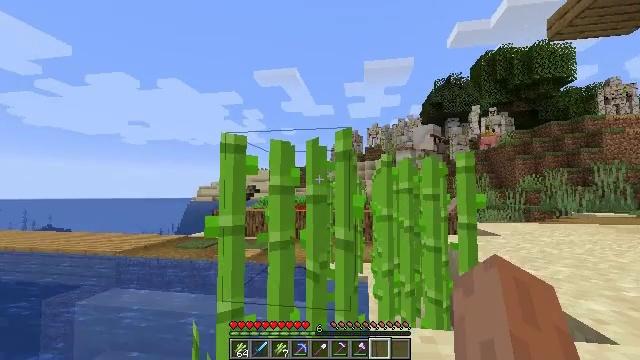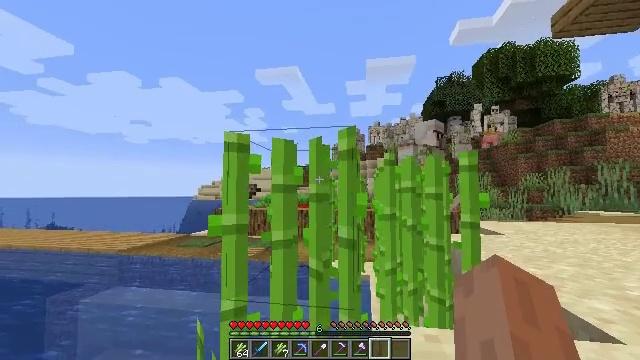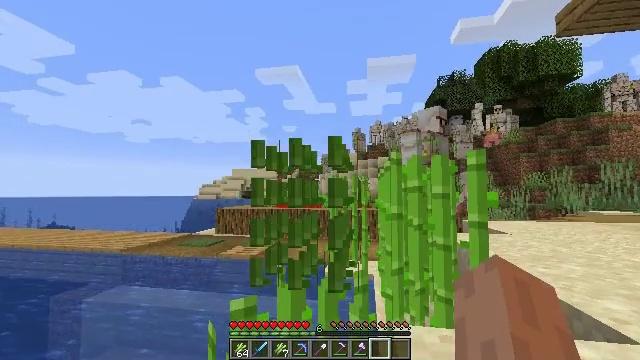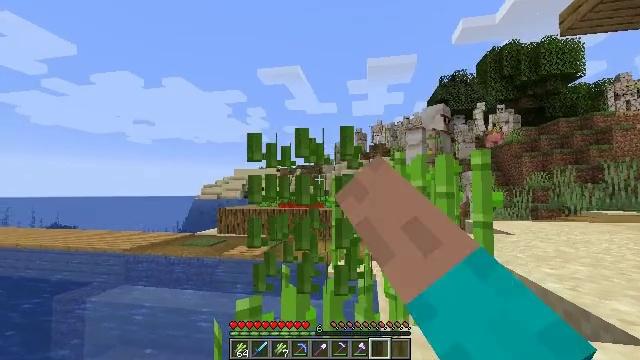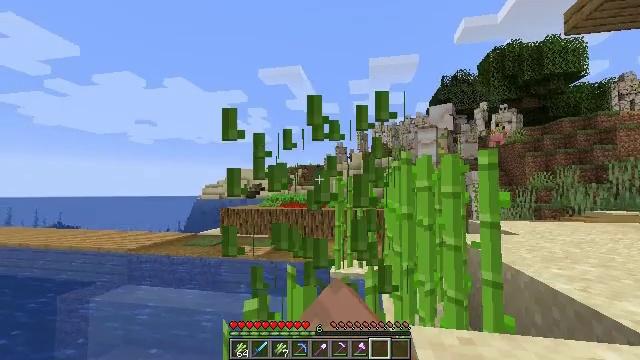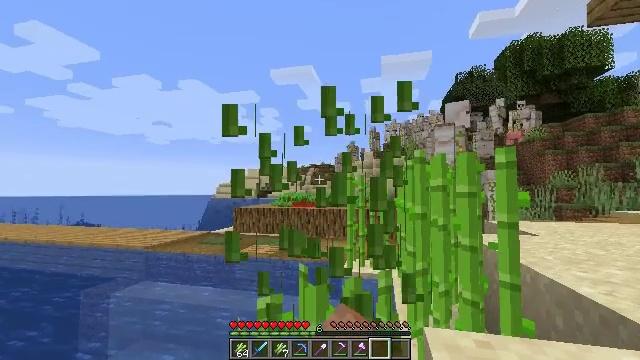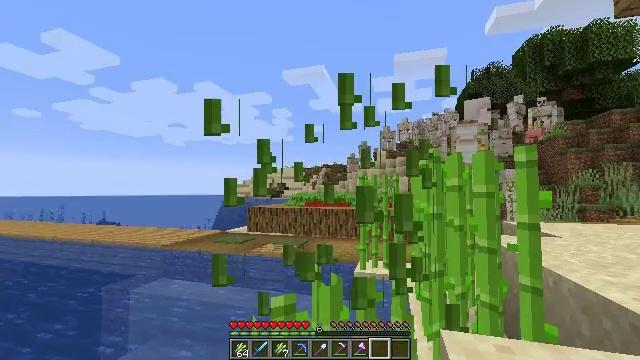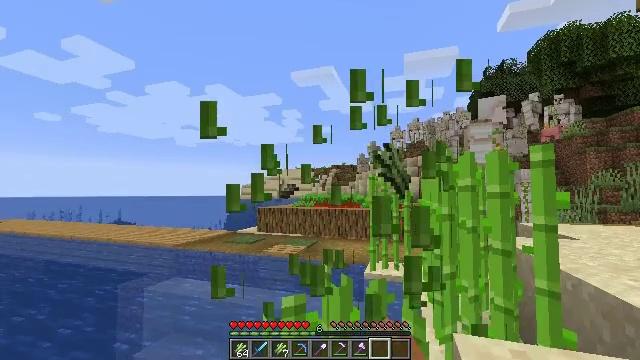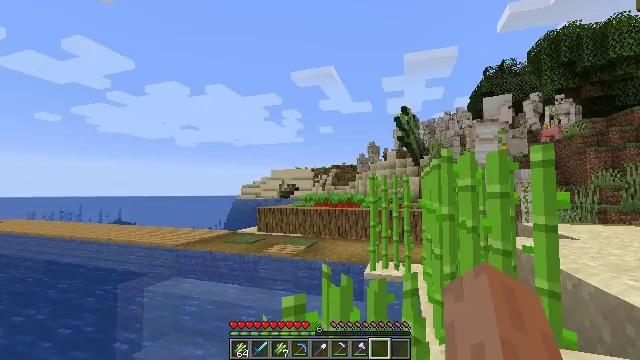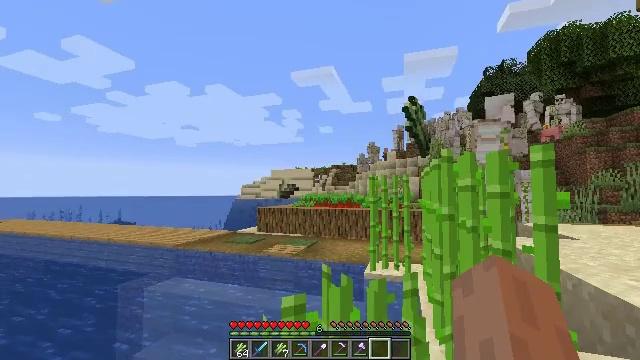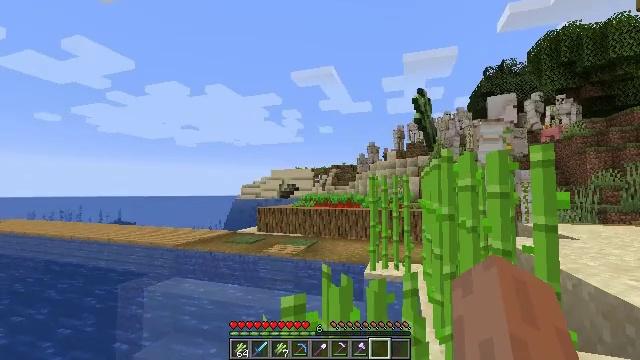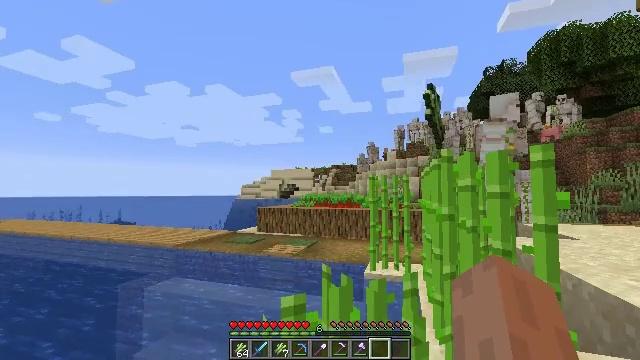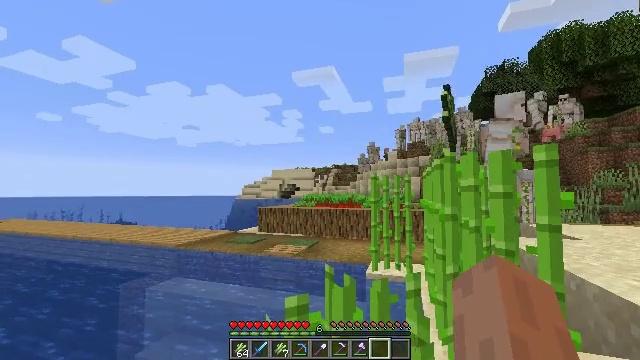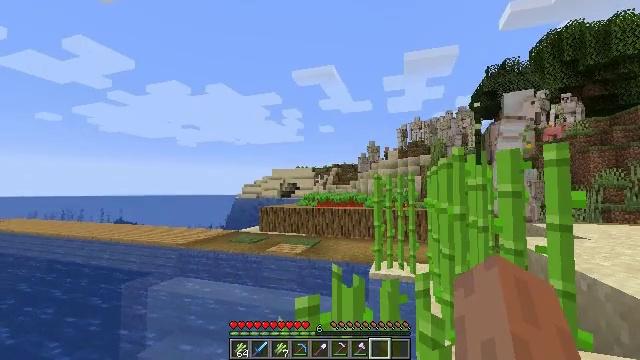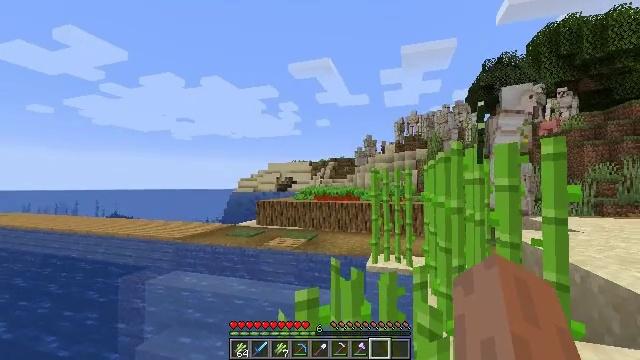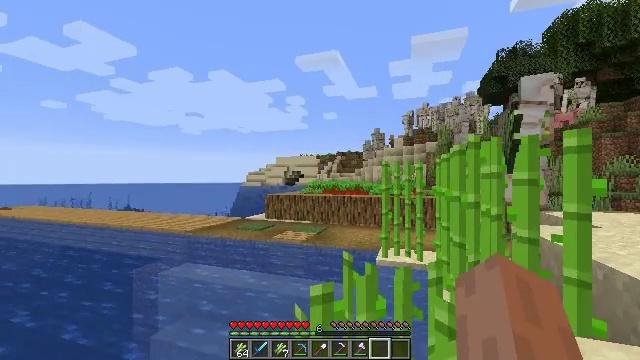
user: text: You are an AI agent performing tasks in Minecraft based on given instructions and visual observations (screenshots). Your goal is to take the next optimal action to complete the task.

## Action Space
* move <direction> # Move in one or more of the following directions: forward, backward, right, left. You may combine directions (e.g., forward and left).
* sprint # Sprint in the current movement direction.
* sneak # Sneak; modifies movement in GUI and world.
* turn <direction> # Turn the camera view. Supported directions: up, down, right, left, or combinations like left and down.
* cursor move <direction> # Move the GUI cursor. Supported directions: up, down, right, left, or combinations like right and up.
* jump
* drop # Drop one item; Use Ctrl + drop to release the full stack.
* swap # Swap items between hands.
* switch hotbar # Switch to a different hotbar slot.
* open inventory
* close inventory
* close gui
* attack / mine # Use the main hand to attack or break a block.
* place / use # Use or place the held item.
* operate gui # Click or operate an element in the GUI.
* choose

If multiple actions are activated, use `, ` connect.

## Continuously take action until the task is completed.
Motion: motion action
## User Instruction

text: Break the sugar cane.
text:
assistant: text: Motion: move forward
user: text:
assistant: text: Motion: move forward, attack / mine
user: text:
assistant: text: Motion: move forward
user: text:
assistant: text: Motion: no_op
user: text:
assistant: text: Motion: turn left
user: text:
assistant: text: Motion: turn left
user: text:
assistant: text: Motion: turn left
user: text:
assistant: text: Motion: no_op
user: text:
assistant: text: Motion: no_op
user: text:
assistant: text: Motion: no_op
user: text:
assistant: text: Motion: no_op
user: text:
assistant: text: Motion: move forward
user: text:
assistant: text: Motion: move forward
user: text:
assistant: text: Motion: move forward, turn down
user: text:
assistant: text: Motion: move forward, turn left and down
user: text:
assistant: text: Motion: move forward, turn left and down
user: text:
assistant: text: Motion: move forward, turn left and down
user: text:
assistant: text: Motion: move forward
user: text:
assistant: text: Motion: move forward
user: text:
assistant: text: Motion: move forward
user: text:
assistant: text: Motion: move forward, turn right
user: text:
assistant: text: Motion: move forward, turn right
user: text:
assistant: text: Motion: move forward, turn right
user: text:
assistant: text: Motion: move forward, turn right and up
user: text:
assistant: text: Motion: move forward, turn right and up
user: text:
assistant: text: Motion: move forward, turn right and up
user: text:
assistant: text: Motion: move forward, turn right and up
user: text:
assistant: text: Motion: move forward, turn right and up
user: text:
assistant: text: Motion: move forward
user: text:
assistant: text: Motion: move forward